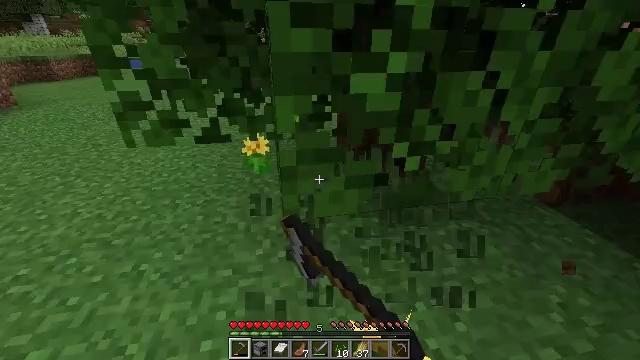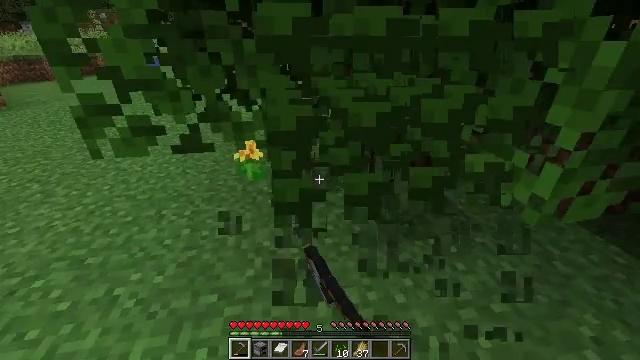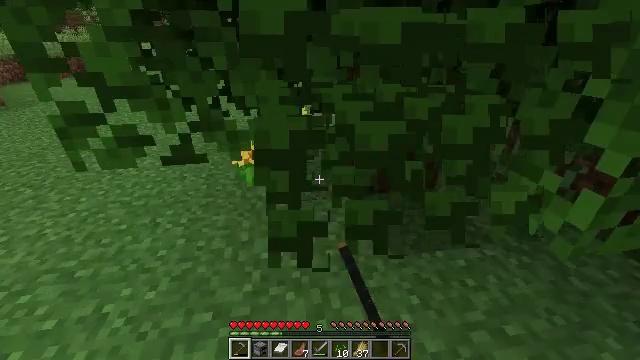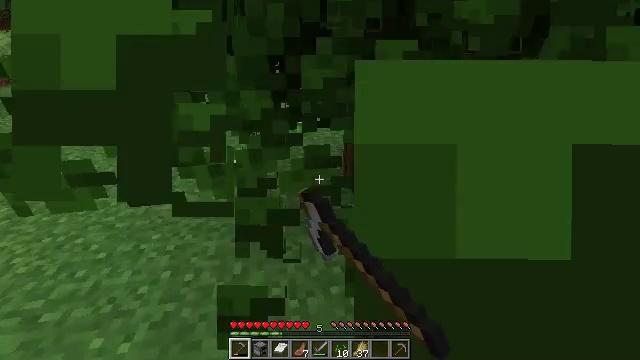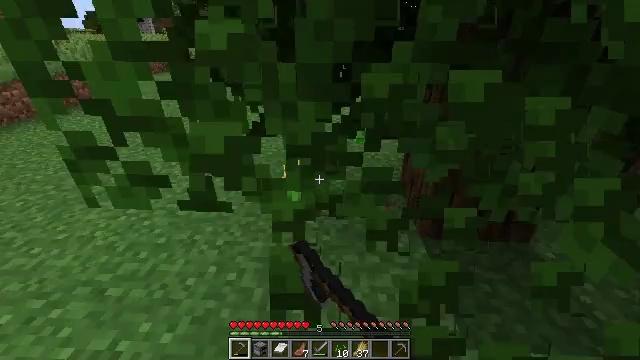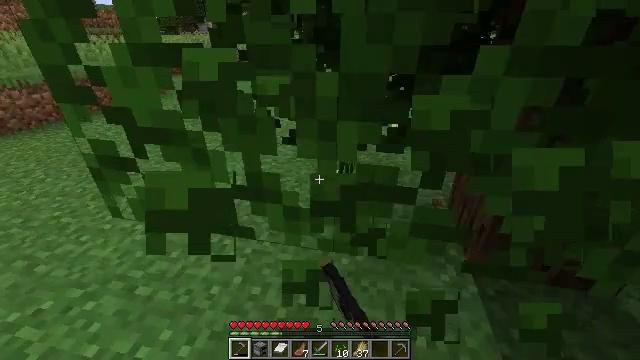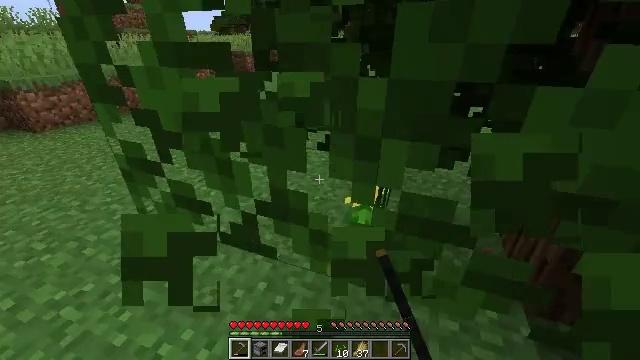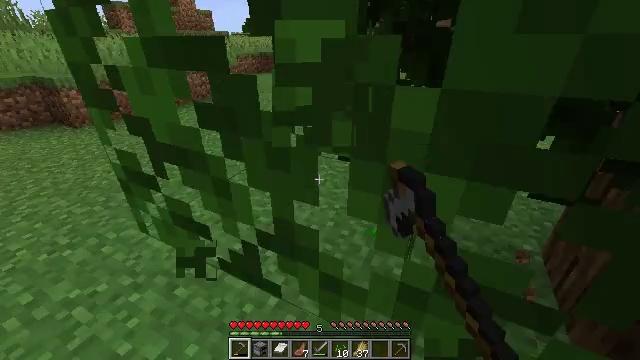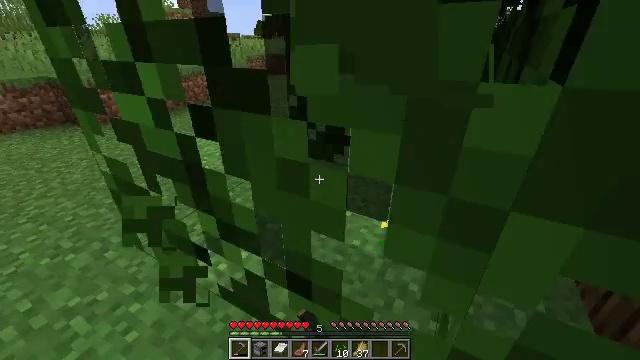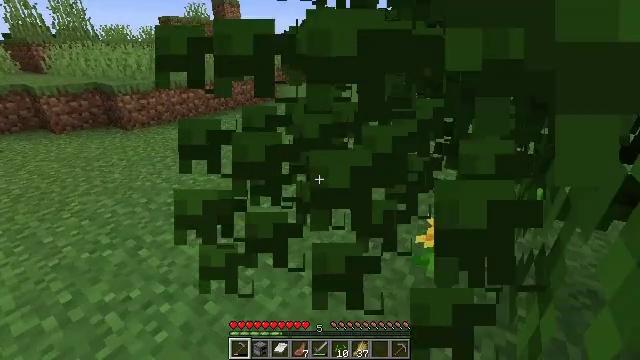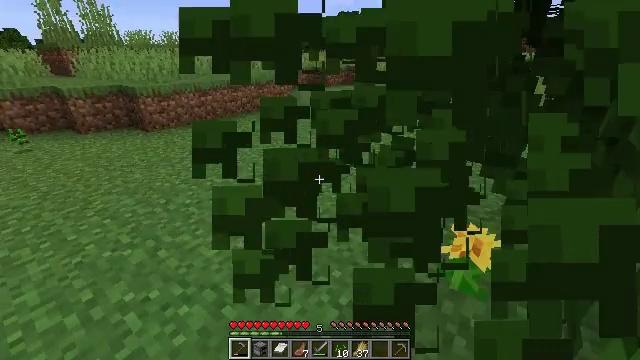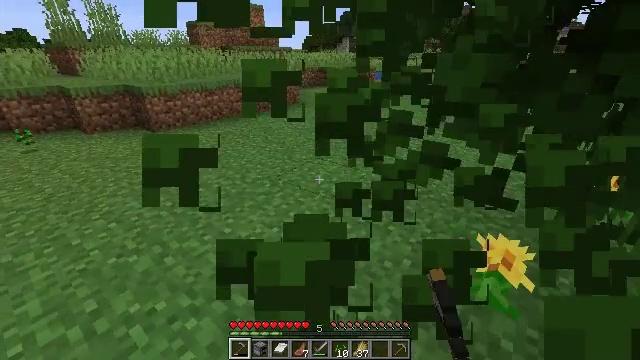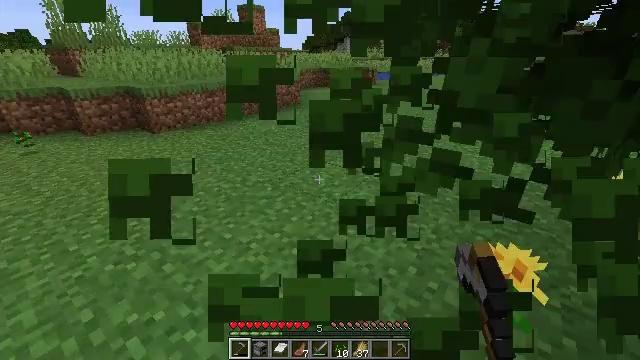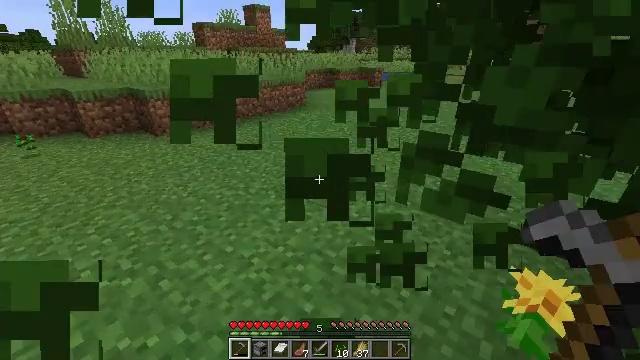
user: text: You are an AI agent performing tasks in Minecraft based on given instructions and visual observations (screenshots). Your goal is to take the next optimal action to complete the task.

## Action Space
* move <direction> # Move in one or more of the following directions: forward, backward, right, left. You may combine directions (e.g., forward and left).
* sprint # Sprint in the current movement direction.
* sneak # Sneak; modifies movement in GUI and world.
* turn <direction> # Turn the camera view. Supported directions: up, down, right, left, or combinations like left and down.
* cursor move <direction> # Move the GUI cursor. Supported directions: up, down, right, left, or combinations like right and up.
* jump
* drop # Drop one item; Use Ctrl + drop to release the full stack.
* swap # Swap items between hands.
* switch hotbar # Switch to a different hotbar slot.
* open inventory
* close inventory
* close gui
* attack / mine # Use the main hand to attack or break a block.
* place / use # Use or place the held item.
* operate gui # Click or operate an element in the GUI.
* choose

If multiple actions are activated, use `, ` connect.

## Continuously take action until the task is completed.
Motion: motion action
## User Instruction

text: Gather oak leaves by attacking.
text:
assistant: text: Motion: move forward, attack / mine
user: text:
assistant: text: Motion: move forward, attack / mine
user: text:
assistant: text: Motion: move forward, attack / mine
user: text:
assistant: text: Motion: move forward, turn left, attack / mine
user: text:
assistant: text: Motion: move forward, turn left, attack / mine
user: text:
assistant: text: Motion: move forward, turn left, attack / mine
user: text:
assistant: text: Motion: move forward, turn left, attack / mine
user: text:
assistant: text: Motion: move forward, turn left, attack / mine
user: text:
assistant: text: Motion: move forward, turn left and up, attack / mine
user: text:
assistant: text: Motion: move forward, turn left
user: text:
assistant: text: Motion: move forward
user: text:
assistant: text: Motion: move forward
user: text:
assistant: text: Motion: move forward, turn left
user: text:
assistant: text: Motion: no_op